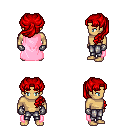
a pixel art fantasy rpg character, male body template, human, tanned skin, pink cape, metal pants, red princess hairstyle, metal gloves, four views (front, back, left, right), 2x2 character sprite sheet, small pixel art, hard edges, no anti-aliasing